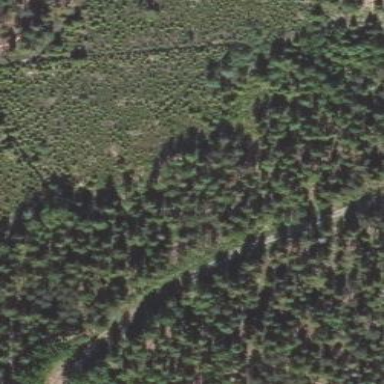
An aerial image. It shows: Logging area.